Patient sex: M
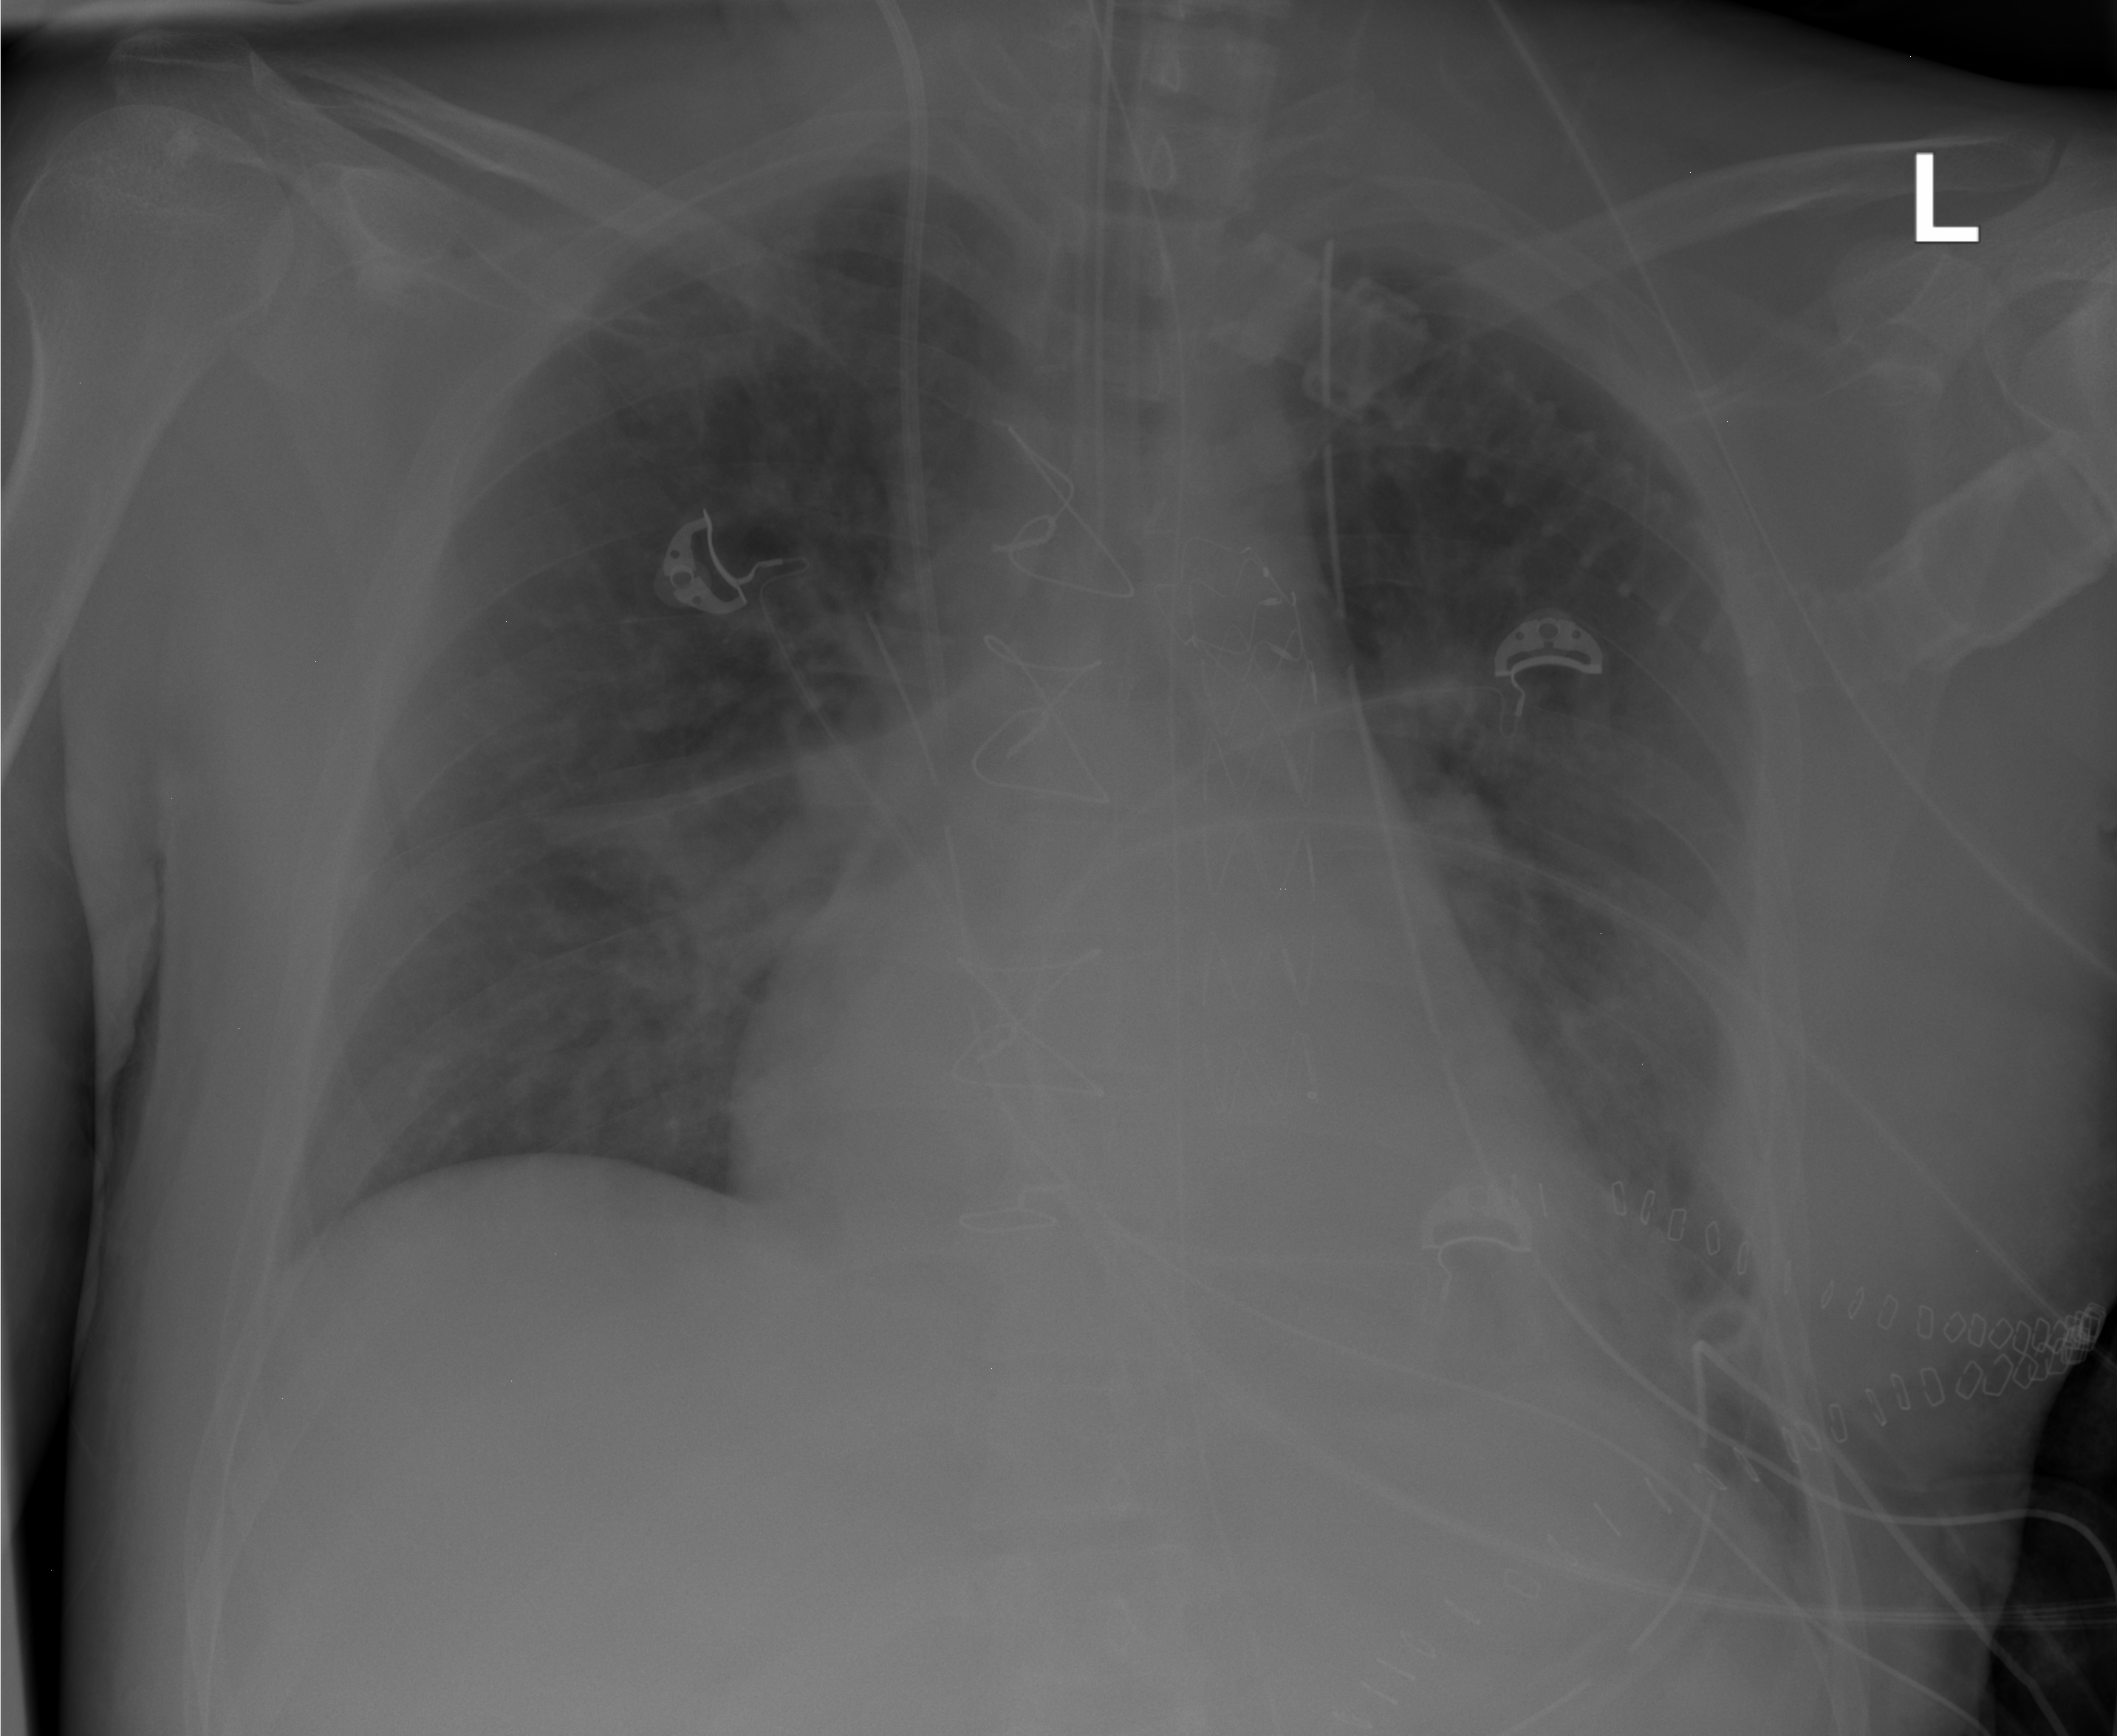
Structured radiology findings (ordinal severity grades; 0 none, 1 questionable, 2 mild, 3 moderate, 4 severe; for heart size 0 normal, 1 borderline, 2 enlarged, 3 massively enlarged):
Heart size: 1
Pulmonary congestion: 2
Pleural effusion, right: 0
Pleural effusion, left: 2
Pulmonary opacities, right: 2
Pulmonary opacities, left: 0
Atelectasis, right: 2
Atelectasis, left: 2